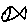
Label: fish